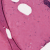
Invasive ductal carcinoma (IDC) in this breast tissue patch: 0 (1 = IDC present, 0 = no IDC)